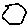
Label: hexagon